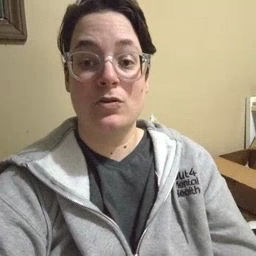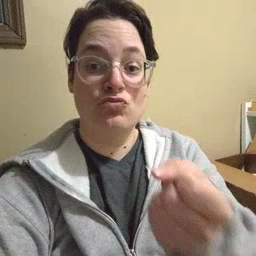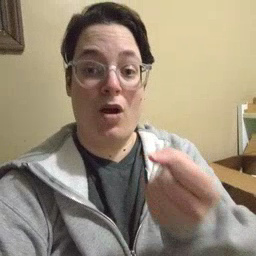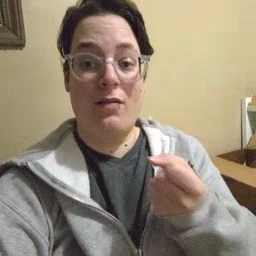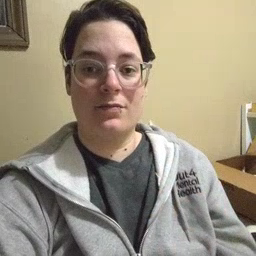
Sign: drawer